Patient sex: M
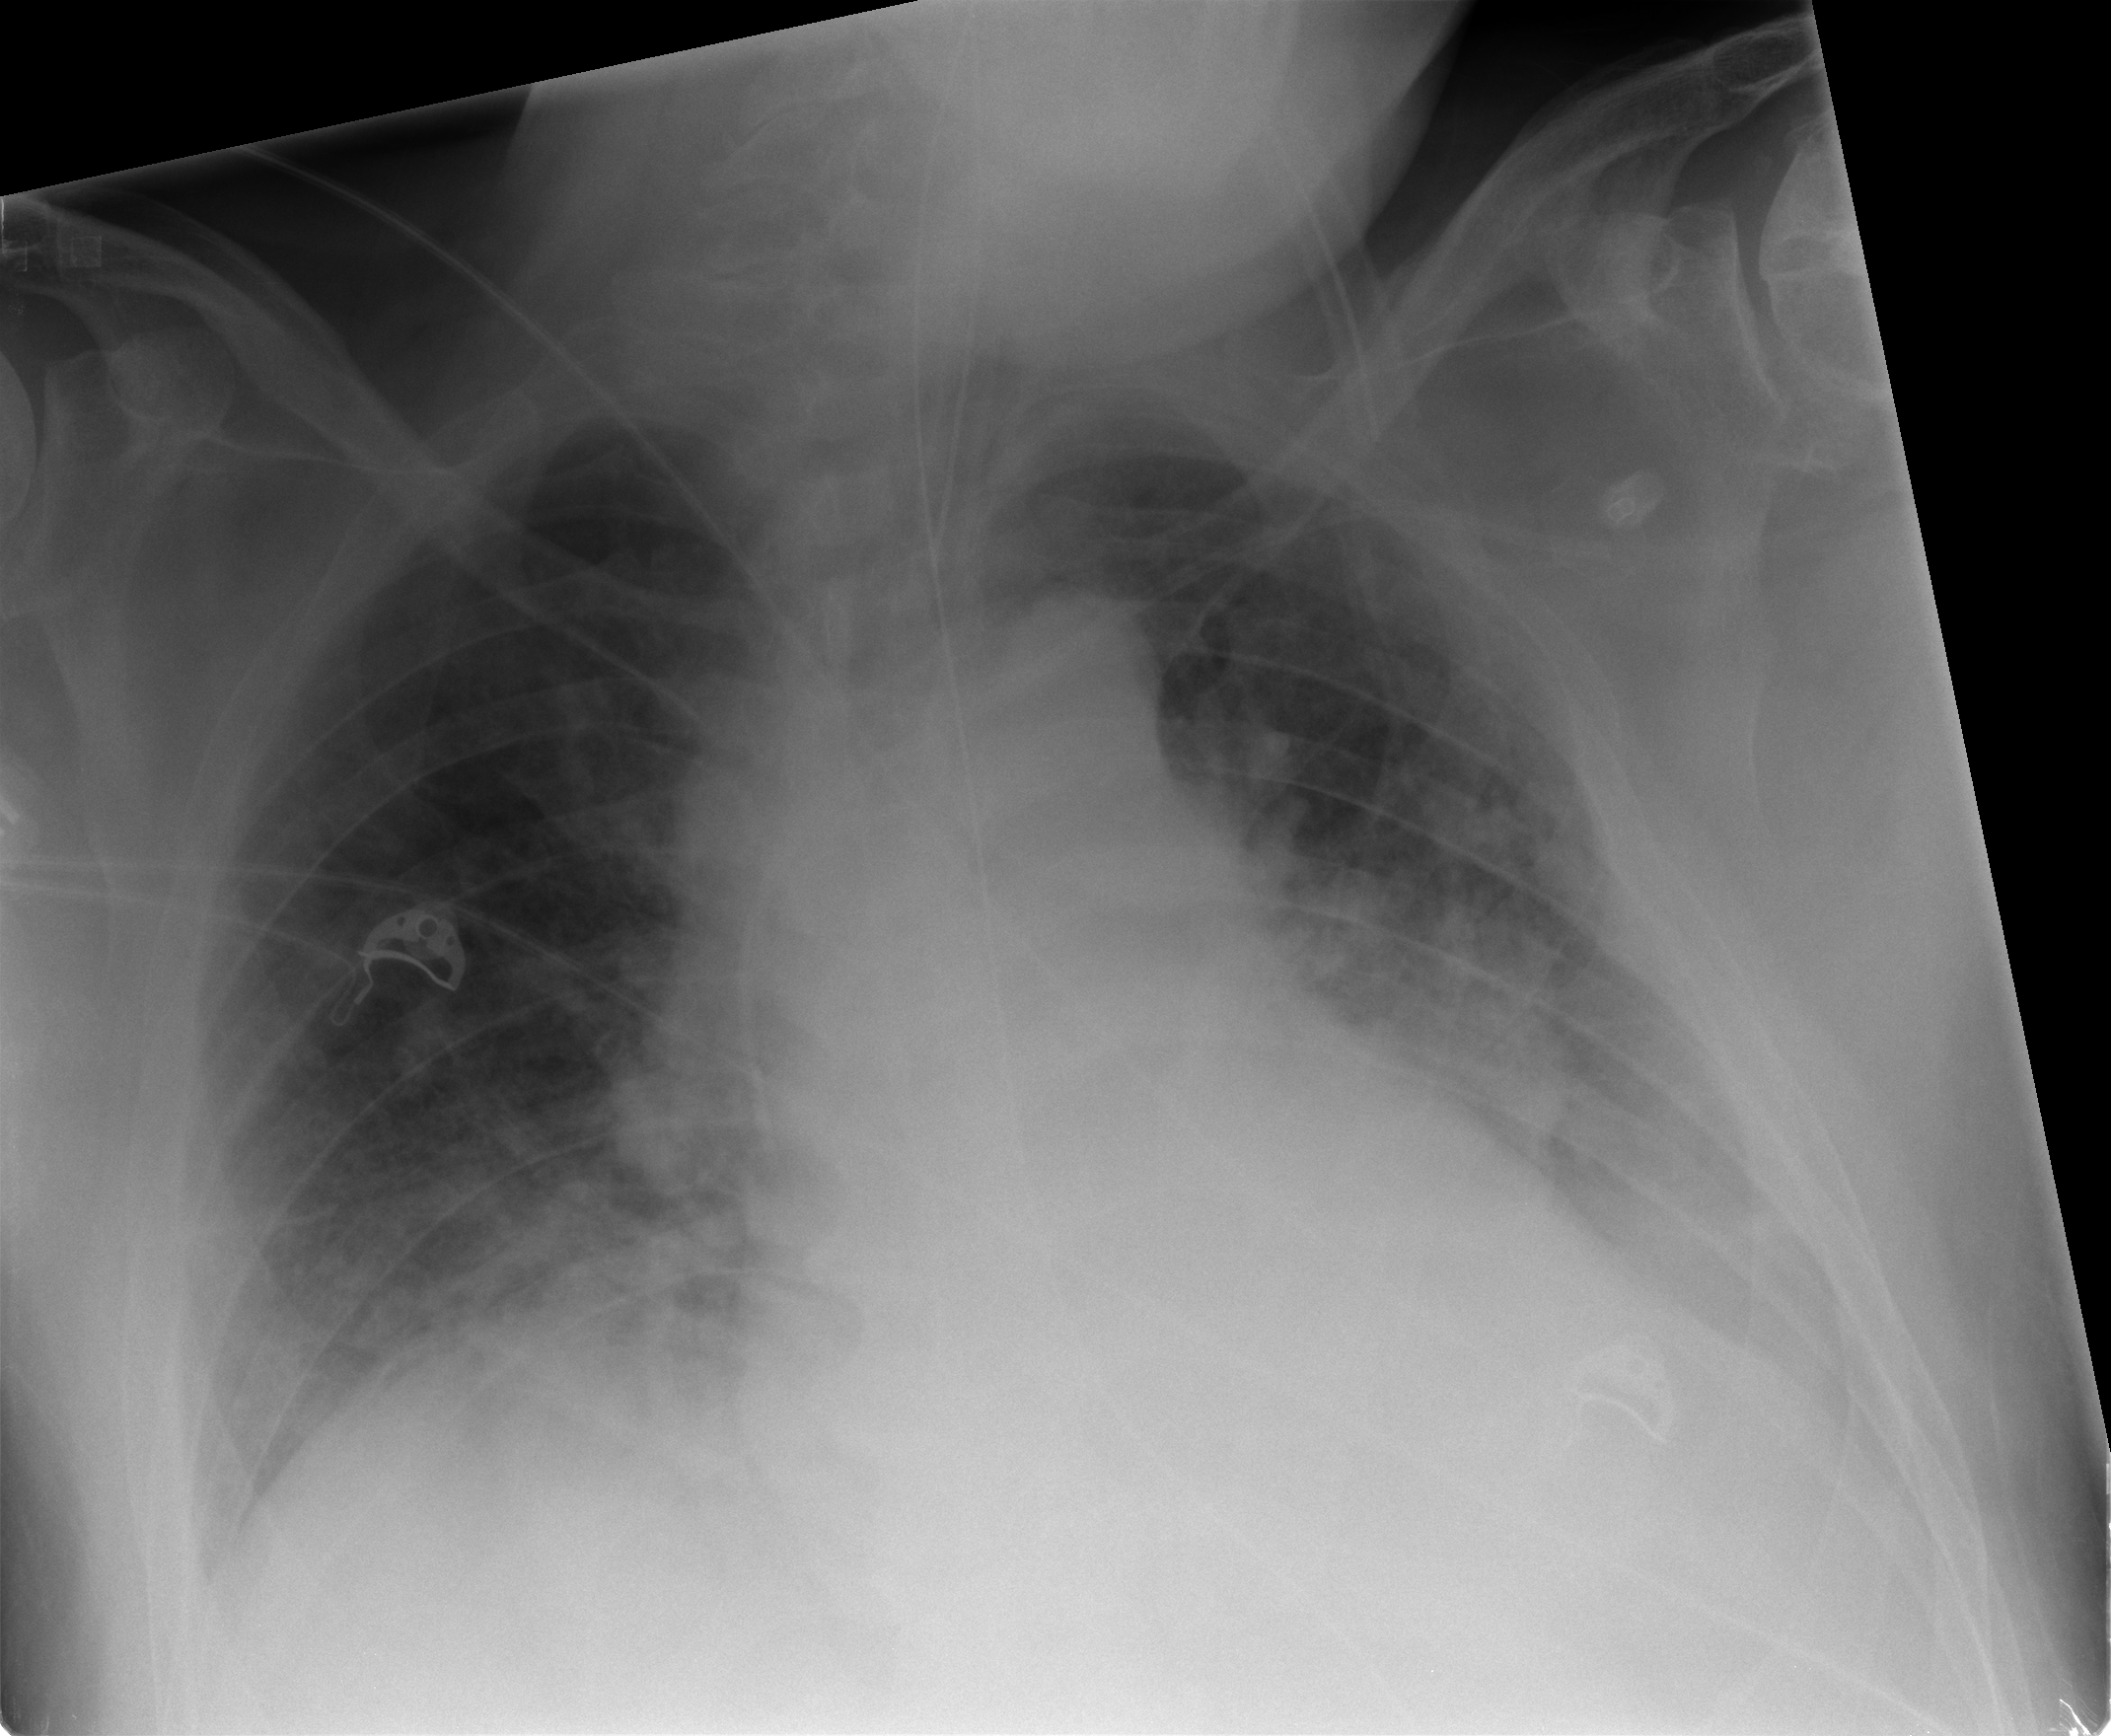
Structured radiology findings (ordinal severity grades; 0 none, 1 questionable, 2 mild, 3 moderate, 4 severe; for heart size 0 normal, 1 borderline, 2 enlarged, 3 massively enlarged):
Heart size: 2
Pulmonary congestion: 2
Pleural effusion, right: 1
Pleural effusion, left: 2
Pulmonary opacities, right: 1
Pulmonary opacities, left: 2
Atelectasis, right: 1
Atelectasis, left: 2